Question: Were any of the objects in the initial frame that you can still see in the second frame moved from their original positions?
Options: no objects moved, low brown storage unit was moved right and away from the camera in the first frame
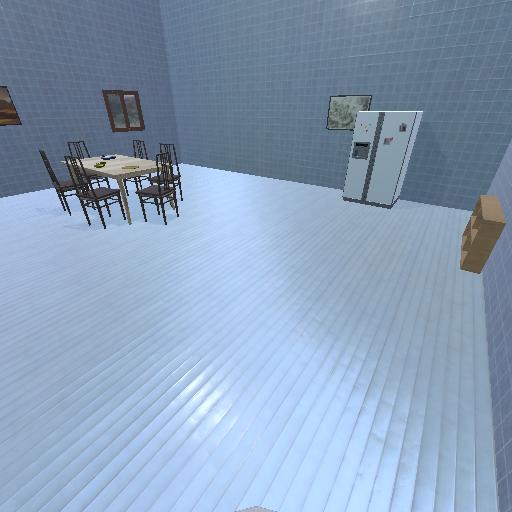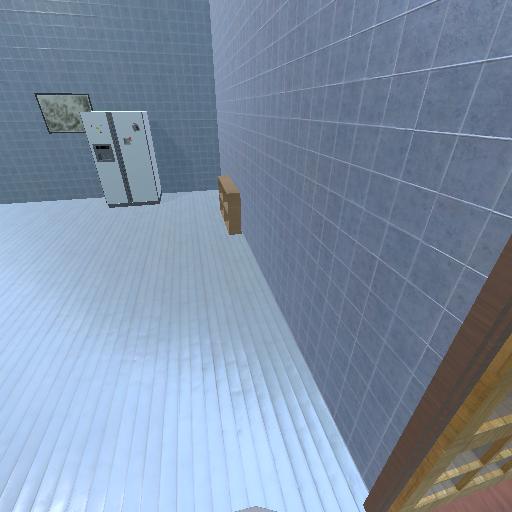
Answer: no objects moved